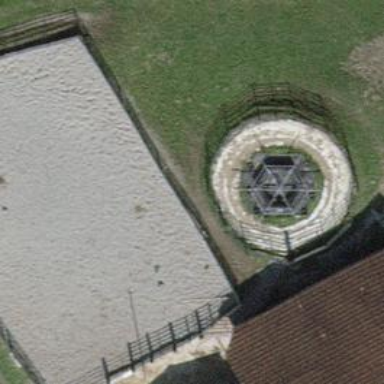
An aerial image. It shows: Equestrian sport pitch with sandy surface.